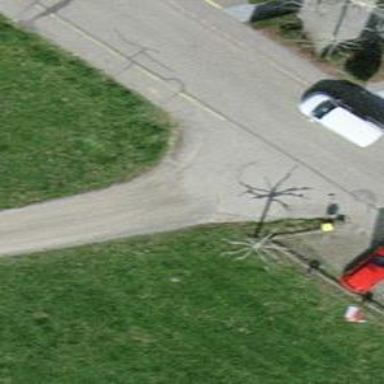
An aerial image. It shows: Driveway.